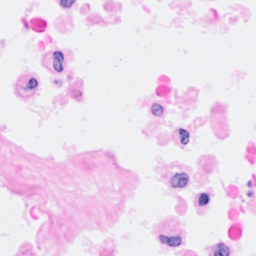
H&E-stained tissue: Breast